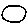
Label: circle